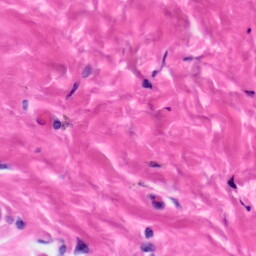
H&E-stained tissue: Skin